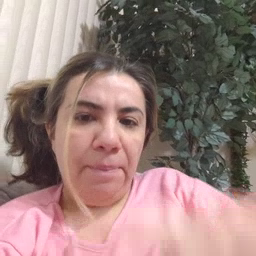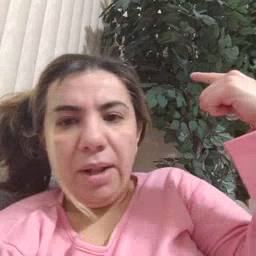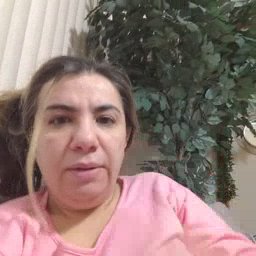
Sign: black